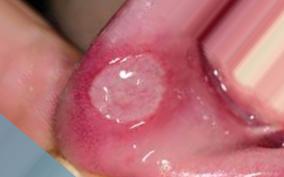
Condition: Mouth Ulcer